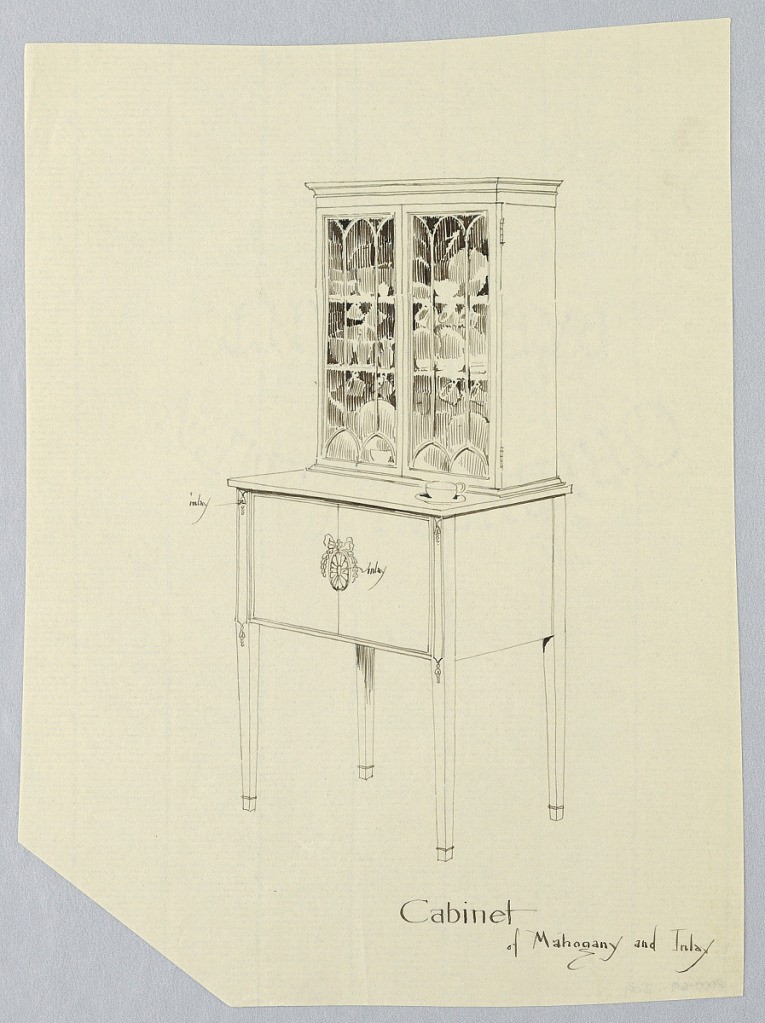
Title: Design for Cabinet in Mahogany and Inlay with Cup and Saucer Atop
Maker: A.N. Davenport Co.
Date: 1900–05
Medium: Pen and black ink on thin cream paper
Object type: Drawing
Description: Retangular body with 2 doors decorated with one oval patera medallion center; raised on 4 straight, slightly tapering legs; tall cubboard atop with glass doors and china  plates and cups inside; cup and saucer on right of lower cabinet.